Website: bh-photo
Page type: address-validator
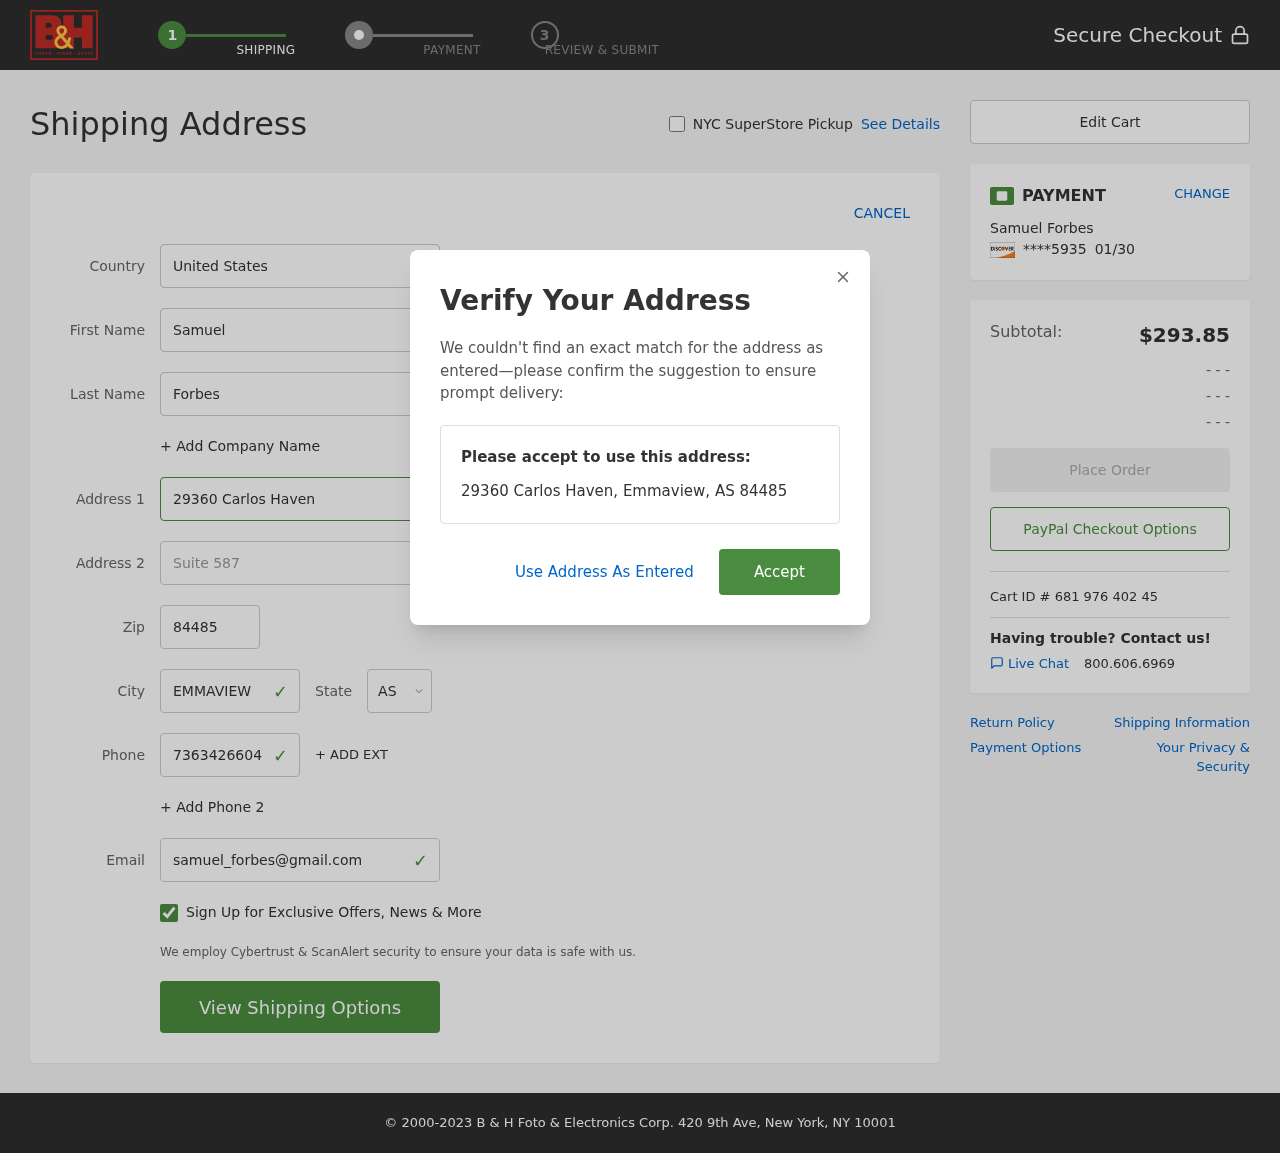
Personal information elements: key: PII_CARD_EXPIRY
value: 01/30
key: PII_CARD_LAST4
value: ****5935
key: PII_CITY
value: Emmaview
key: PII_COUNTRY
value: United States
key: PII_EMAIL
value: samuel_forbes@gmail.com
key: PII_FIRSTNAME
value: Samuel
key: PII_FULLNAME
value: Samuel Forbes
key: PII_LASTNAME
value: Forbes
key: PII_PHONE
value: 7363426604
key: PII_POSTCODE
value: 84485
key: PII_STATE_ABBR
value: AS
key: PII_STREET
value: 29360 Carlos Haven
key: PII_STREET2
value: Suite 587
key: PII_CITY_STATE_ZIP
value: Emmaview, AS 84485
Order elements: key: ORDER_SUBTOTAL
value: $293.85
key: ORDER_ID
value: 681 976 402 45